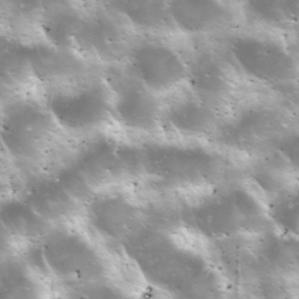
Label: non_frost